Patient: sex F, age 33
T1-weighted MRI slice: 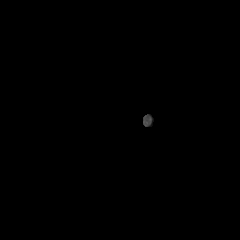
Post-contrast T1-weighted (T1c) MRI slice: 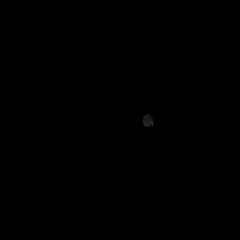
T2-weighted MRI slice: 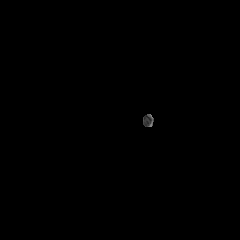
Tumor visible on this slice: no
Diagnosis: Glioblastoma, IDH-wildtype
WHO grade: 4